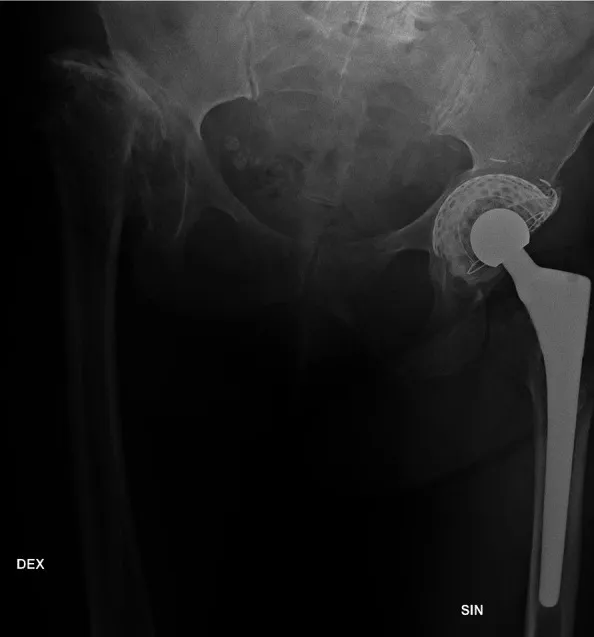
A pelvic x-ray when the patient was 66 years old presents the dislocation of the right hip and the left total hip arthroplasty after acetabular revision. The acetabular cup is augmented with cement and titanium mesh.
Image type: radiology (x_ray)